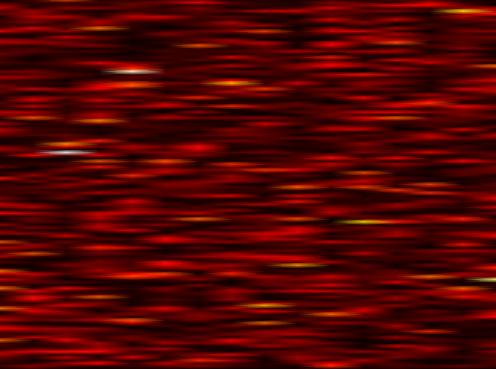
Label: UFMC